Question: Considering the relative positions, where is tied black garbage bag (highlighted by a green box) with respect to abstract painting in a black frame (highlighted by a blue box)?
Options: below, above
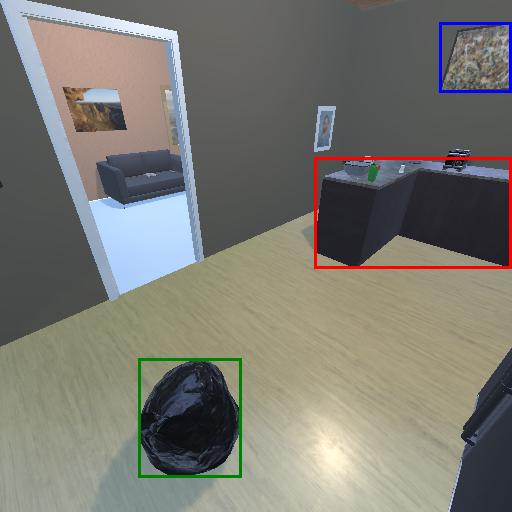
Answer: below